Field crop: maize
Growth stage: 1
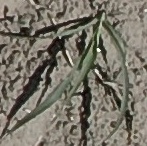
Species: sorghum